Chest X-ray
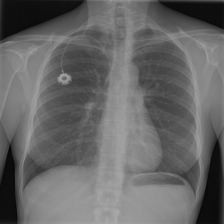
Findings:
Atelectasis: negative
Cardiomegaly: negative
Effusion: negative
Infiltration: negative
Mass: negative
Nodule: negative
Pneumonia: negative
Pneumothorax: negative
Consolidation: negative
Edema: negative
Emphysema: negative
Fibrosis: negative
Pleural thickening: negative
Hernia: negative